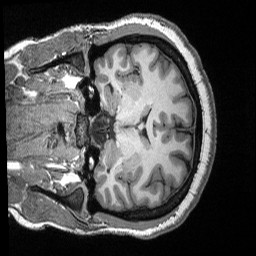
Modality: T1w
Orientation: coronal
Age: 26
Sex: female